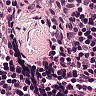
Metastatic tissue present: no